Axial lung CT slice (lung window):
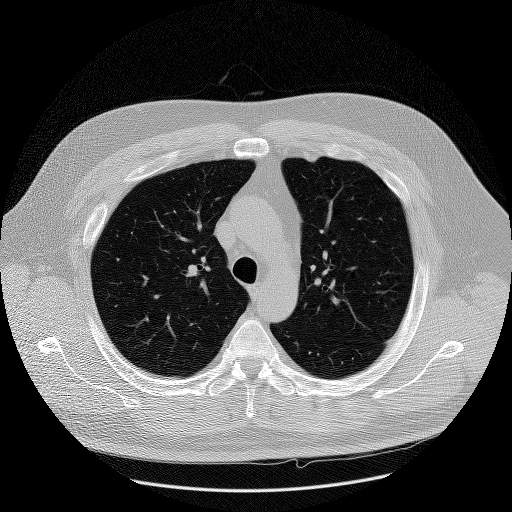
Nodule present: no